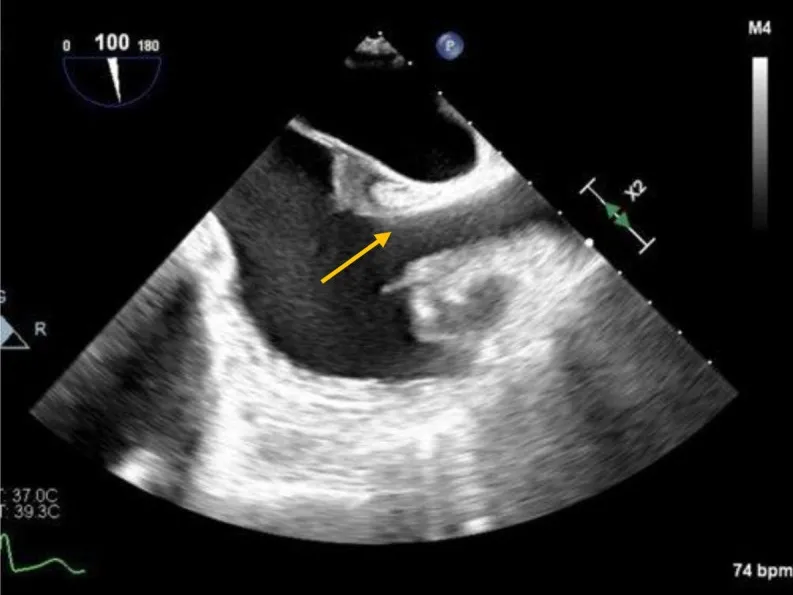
Cardiac mass in the atrial septum at the right atrial-superior vena cava junction (arrow).
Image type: radiology (ultrasound)